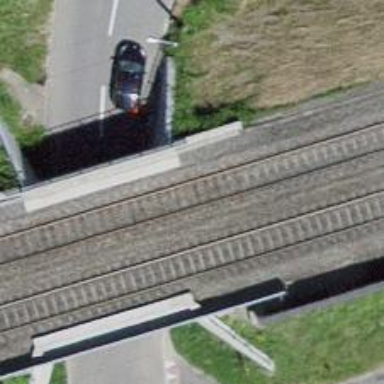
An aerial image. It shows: Single railway track with electrified contact line.